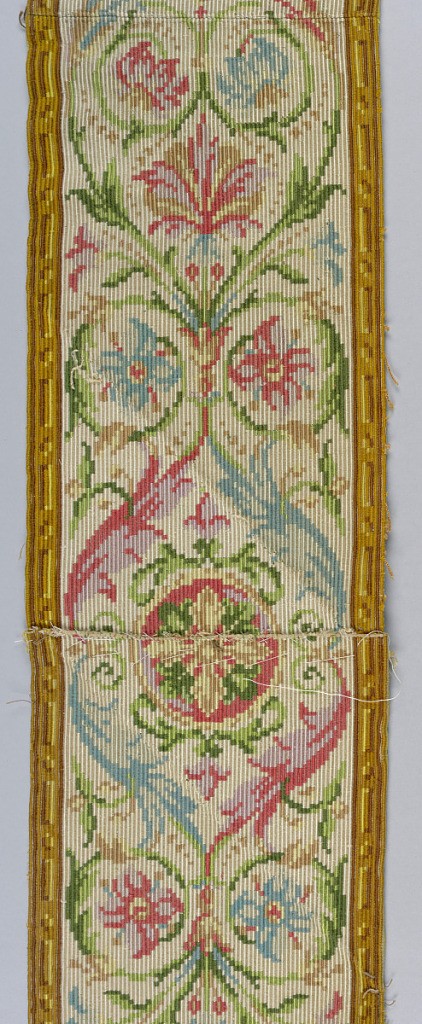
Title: Border
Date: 19th century
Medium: silk
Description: Multicolored border with a symmetrical scroll and leaf pattern.